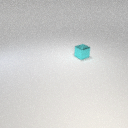
small cyan metal cube